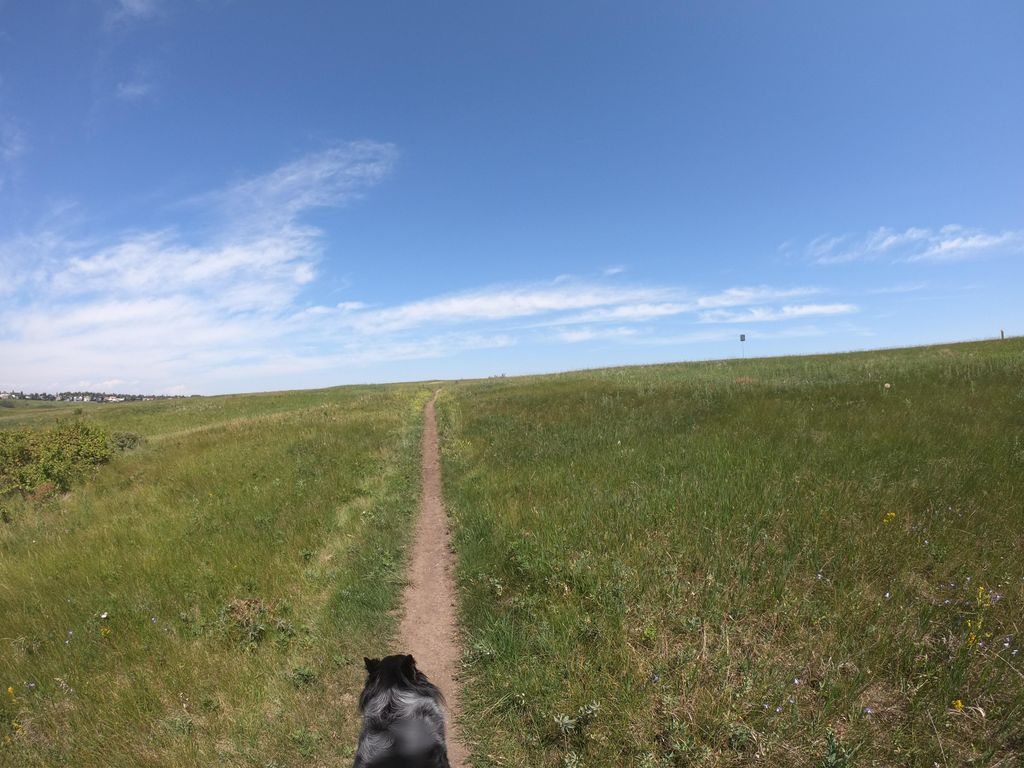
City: calgary